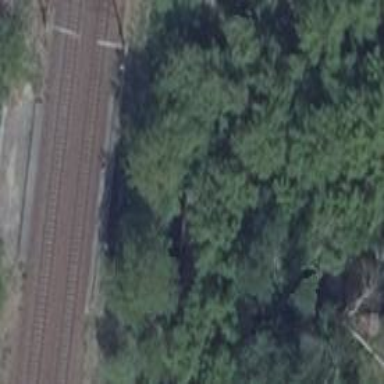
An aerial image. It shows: Disused railway spur bridge.